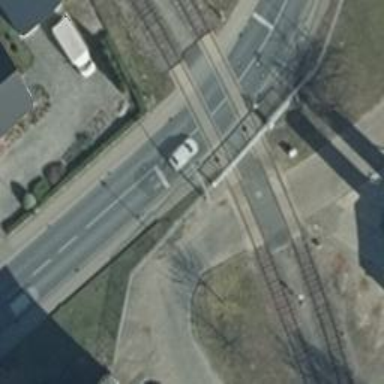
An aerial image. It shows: Railway crossing.